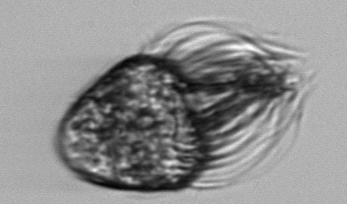
Label: Pelagostrobilidium